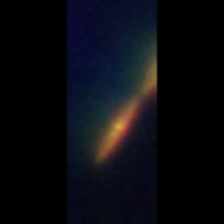
Taxon: Psuedo-nitzschia
Group: Diatoms